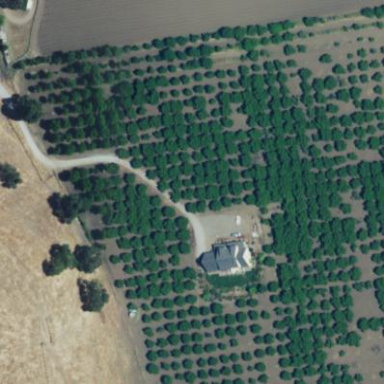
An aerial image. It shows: Orchard.